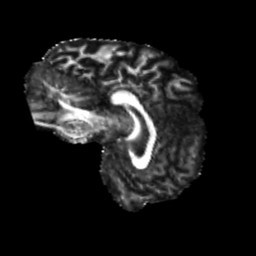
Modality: FA
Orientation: sagittal
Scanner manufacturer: siemens
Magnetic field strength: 3 T
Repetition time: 4 s
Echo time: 0.0594 s